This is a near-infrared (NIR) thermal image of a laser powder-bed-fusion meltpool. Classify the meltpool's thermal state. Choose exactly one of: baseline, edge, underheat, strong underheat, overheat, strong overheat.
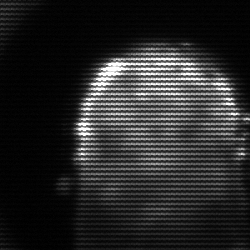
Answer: baseline